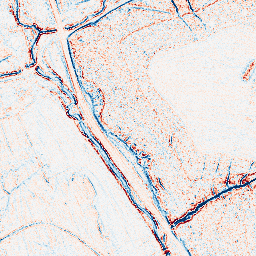
Category: edge_preserving
Decomposition family: bilateral
Decomposition parameters: d: 5
sigma_color: 75
sigma_space: 75
Upsampling method: sinc_blackman
Upsampling parameters: scale: 2
kernel_size: 8
Upsampling scale: 2